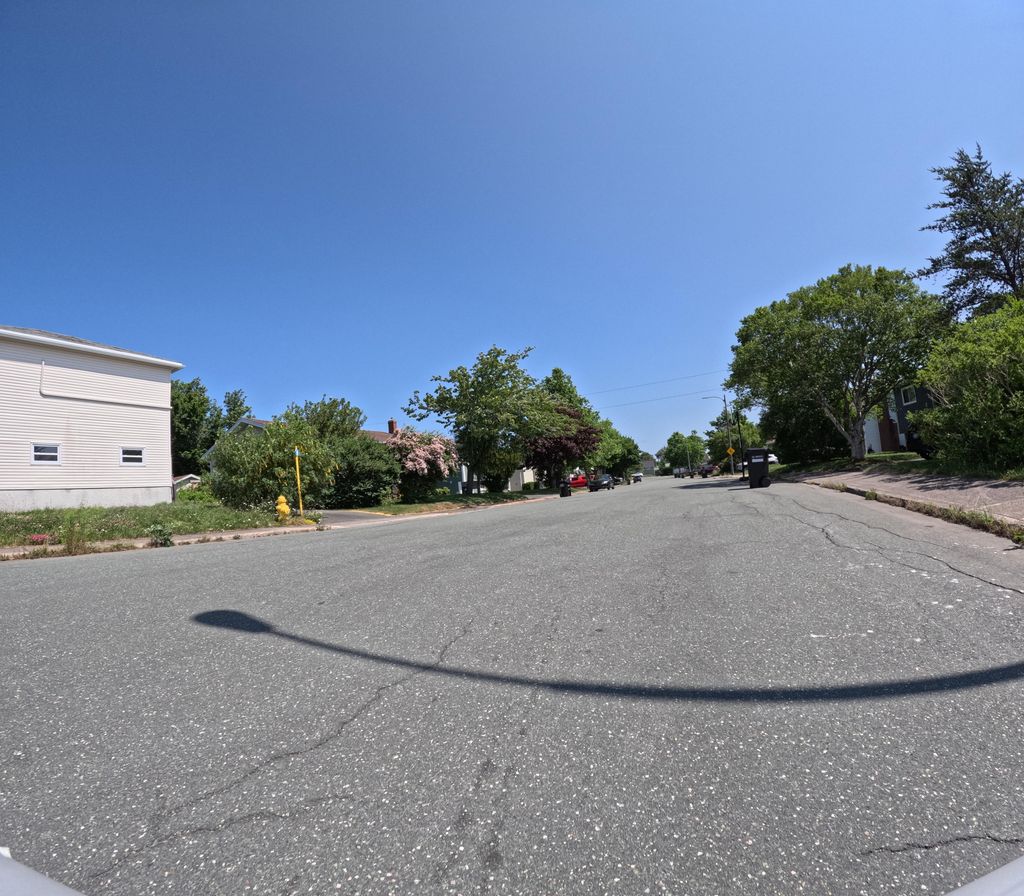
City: st_johns